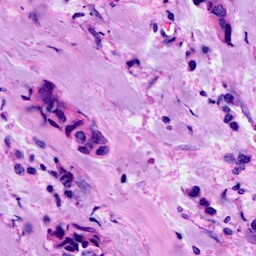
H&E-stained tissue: Breast